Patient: sex F, age 71
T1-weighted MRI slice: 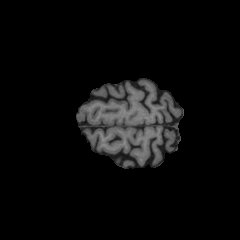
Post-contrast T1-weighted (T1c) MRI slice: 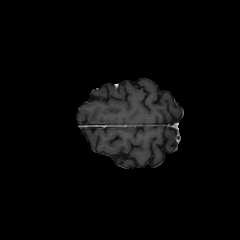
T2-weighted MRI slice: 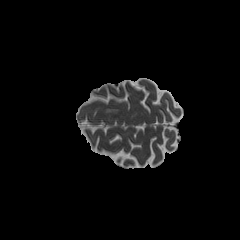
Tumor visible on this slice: no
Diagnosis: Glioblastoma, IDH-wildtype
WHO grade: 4